Question: '''
1. Authorization failure.
2. Ensure that the following correspond to what is in the API Console: Package Name: com.example, API Key: AIzaSyDjm0K-ucpO5mDCPPnQ4CzVpdguqM714uo, Certificate Fingerprint: D9595FF0F329A6BBAC466C63284F83D17859894B
3. Failed to contact Google servers. Another attempt will be made when connectivity is established.
4. Failed to load map. Error contacting Google servers. This is probably an authentication issue (but could be due to network errors).
5. Failed to find provider info for com.google.android.gsf.gservices
'''
'''
<?xml version="1.0" encoding="utf-8"?>
<manifest xmlns:android="http://schemas.android.com/apk/res/android" android:installLocation="auto" package="com.example">
<uses-sdk android:minSdkVersion="14" android:targetSdkVersion="14" />
<application android:label="map" android:icon="@drawable/Icon">
<meta-data android:name="com.google.android.gms.version" android:value="@integer/google_play_services_version" />
<meta-data android:name="com.google.android.maps.v2.API_KEY" android:value="AIzaSyDjm0K-ucpO5mDCPPnQ4CzVpdguqM714uo" />
</application>
<permission android:name="com.example.permission.MAPS_RECEIVE" android:protectionLevel="signature" />
<uses-permission android:name="com.example.permission.MAPS_RECEIVE" />
<uses-permission android:name="com.google.android.providers.gsf.permission.READ_GSERVICES" />
<uses-feature android:glEsVersion="0x00020000" android:required="true" />
<uses-permission android:name="android.permission.INTERNET" />
<uses-permission android:name="android.permission.ACCESS_NETWORK_STATE" />
<uses-permission android:name="android.permission.WRITE_EXTERNAL_STORAGE" />
<uses-permission android:name="android.permission.ACCESS_COARSE_LOCATION" />
<uses-permission android:name="android.permission.ACCESS_FINE_LOCATION" />
<uses-permission android:name="android.permission.READ_GSERVICES" />
<uses-permission android:name="android.permission.ACCESS_WIFI_STATE" />
</manifest>
'''
'''
<?xml version="1.0" encoding="utf-8"?>
<fragment xmlns:android="http://schemas.android.com/apk/res/android"
android:id="@+id/map"
android:layout_width="match_parent"
android:layout_height="match_parent"
class="com.google.android.gms.maps.MapFragment" />
'''
'''
using System;
using Android.App;
using Android.Content;
using Android.Runtime;
using Android.Views;
using Android.Widget;
using Android.OS;
namespace map
{
[Activity(Label = "map", MainLauncher = true, Icon = "@drawable/icon")]
public class Activity1 : Activity
{
protected override void OnCreate(Bundle bundle)
{
base.OnCreate(bundle);
SetContentView(Resource.Layout.Main);
}
}
}
'''
By the way I'am using API Level 15 emulator.

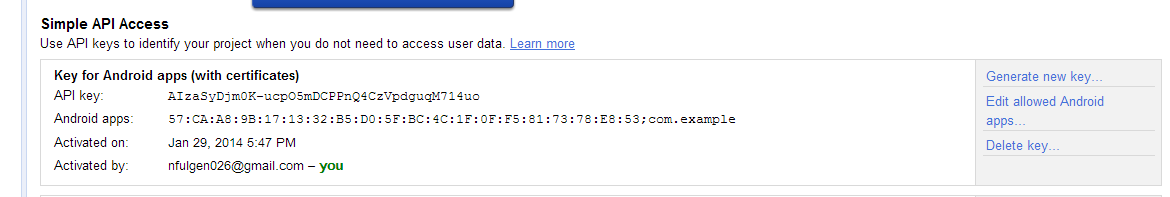
Answer: I found the answer to my problem. My SHA1 fingerprint doesnt match the certificate fingerprint I use ( in my error message). Now my application loads the android google map properly.